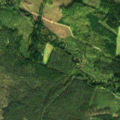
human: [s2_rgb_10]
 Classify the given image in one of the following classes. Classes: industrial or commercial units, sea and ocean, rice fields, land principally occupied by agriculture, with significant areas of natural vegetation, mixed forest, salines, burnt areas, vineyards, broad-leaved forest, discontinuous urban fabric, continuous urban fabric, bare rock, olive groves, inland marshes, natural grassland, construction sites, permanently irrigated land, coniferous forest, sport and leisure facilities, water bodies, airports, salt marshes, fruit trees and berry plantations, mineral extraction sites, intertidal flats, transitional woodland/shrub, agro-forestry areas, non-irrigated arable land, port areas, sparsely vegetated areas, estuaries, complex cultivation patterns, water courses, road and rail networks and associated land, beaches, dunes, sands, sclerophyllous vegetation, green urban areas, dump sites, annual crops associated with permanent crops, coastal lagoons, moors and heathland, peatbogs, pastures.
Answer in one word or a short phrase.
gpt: coniferous forest, mixed forest, transitional woodland/shrub